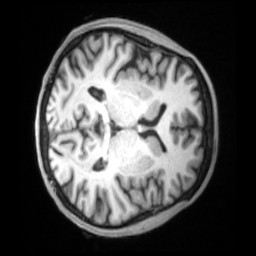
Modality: T1w
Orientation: axial
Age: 31
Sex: male
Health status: ill
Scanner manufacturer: siemens
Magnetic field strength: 3 T
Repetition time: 2.2 s
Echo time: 0.00157 s